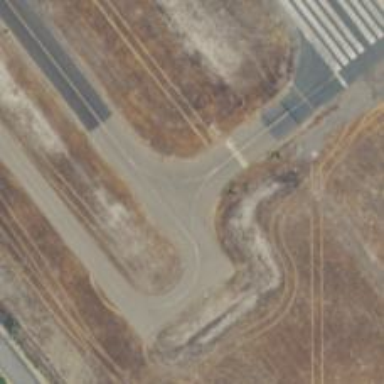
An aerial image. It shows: View of taxiway at the airport.